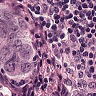
Metastatic tissue present: yes